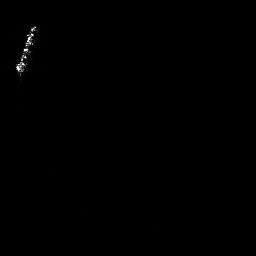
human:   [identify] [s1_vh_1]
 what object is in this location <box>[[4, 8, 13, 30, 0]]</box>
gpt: <ref>1 medium ship at the top left</ref>